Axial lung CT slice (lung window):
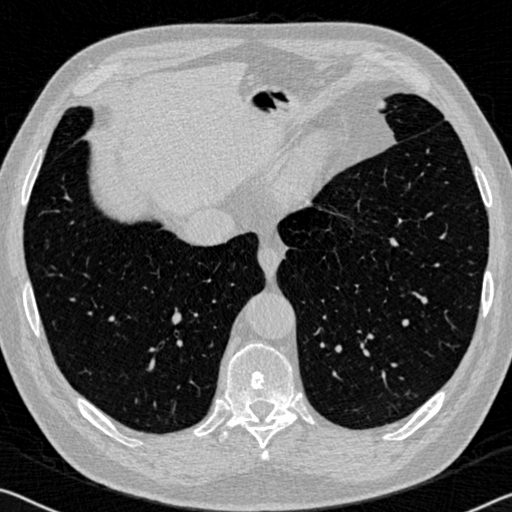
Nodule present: no